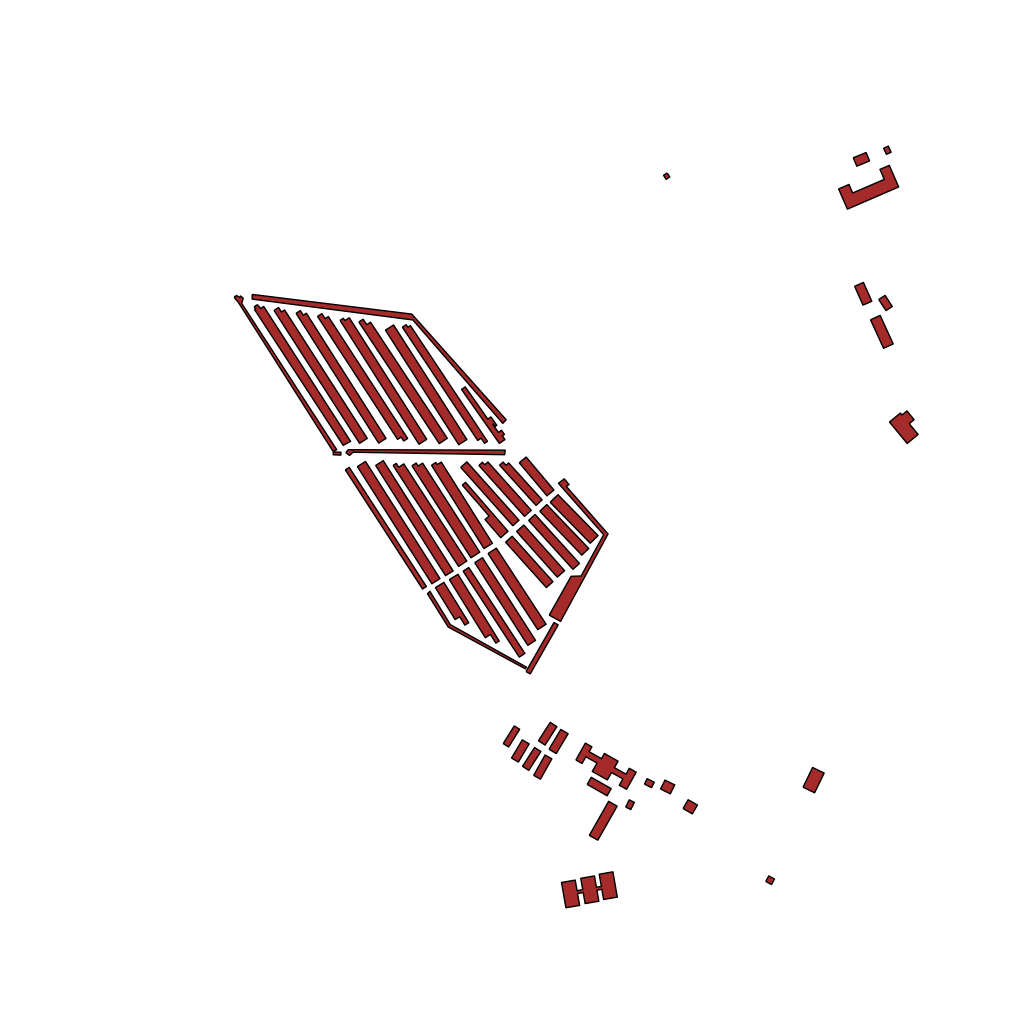
Tags: overhead vector_map, industrial, recreation, residential, individual_rise, low_rise, density_1, Facility, 1.0 km²